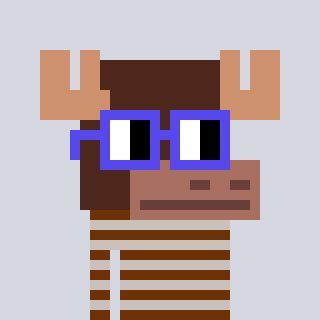
a pixel art character with square blue glasses, a moose-shaped head and a foggrey-colored body on a cool background